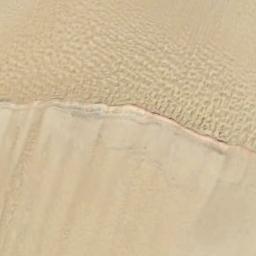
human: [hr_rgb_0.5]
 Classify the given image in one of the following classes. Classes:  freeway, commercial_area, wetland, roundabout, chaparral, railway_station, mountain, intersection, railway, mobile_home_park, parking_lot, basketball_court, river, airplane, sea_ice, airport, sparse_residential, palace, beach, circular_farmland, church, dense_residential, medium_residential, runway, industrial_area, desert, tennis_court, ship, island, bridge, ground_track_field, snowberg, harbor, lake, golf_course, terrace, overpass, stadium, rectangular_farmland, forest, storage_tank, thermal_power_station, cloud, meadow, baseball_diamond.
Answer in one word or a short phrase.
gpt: desert